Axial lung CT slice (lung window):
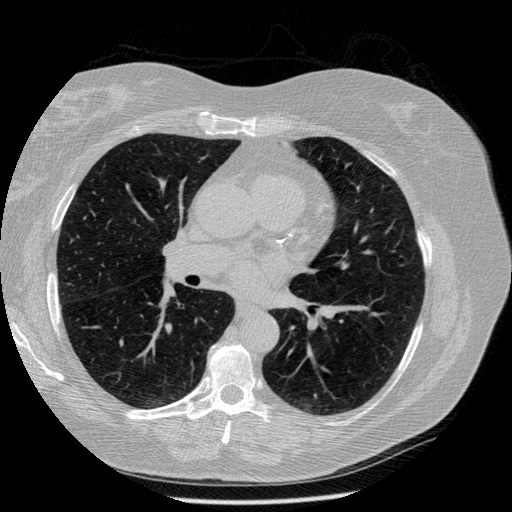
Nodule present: no